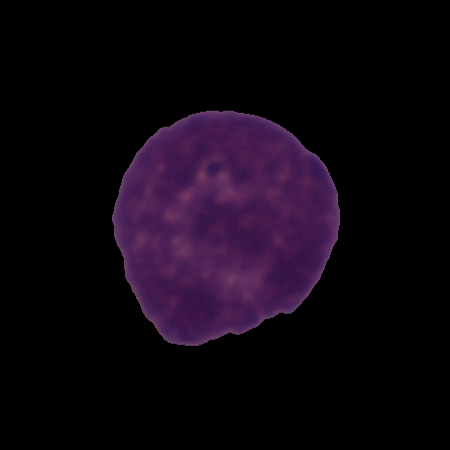
Label: healthy